Field crop: maize
Growth stage: 2
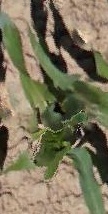
Species: maize